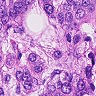
Metastatic tissue present: yes